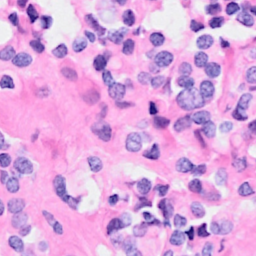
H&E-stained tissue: Breast